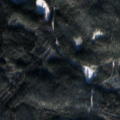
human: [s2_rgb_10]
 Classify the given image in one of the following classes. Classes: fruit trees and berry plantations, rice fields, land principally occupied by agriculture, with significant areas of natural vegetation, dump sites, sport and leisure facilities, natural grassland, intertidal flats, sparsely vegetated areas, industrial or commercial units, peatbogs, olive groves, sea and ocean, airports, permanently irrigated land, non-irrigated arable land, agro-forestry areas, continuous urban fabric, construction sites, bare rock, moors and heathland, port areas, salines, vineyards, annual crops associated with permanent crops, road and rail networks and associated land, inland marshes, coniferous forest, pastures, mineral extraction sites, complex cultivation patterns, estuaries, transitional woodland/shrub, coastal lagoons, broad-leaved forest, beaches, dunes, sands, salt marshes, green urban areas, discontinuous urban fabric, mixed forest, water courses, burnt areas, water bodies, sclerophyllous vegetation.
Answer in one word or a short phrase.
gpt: coniferous forest, mixed forest, transitional woodland/shrub